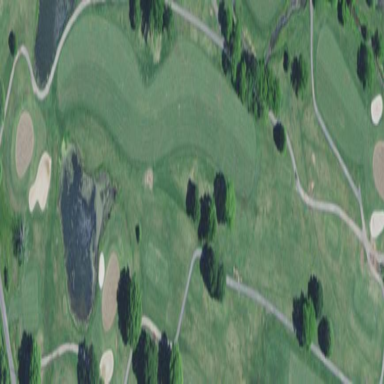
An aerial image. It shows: Area of rough grass used for golf.